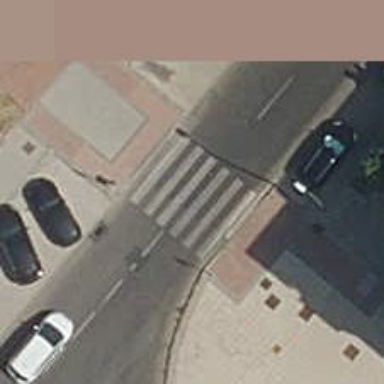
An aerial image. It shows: Pedestrian crossing with zebra markings on the footway.